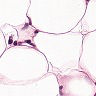
Metastatic tissue present: yes